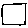
Label: square